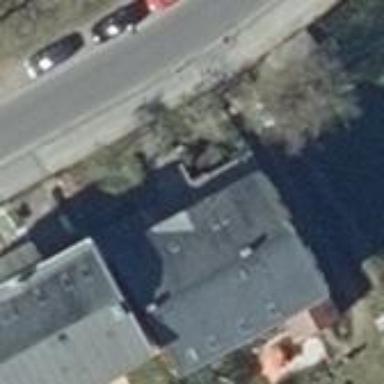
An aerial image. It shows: Building.